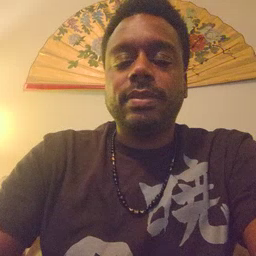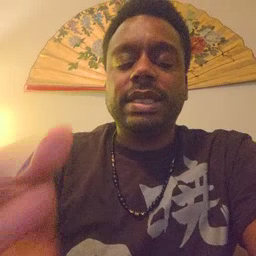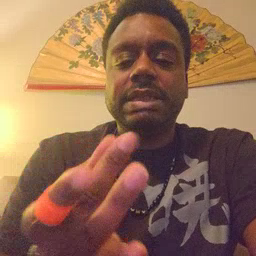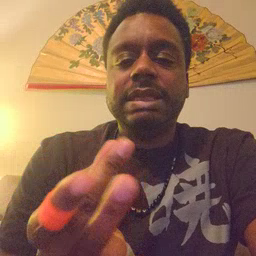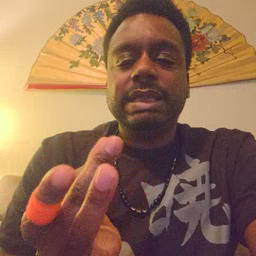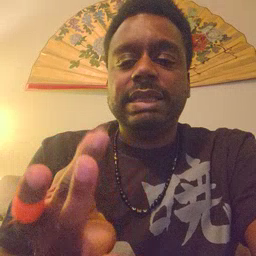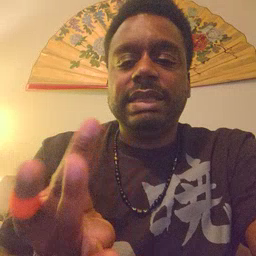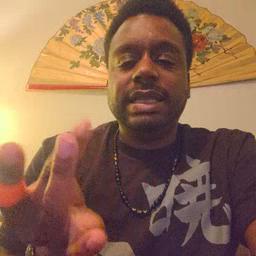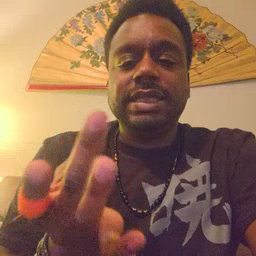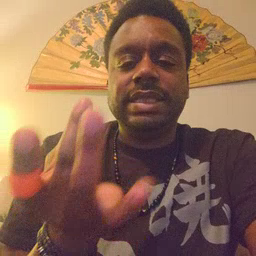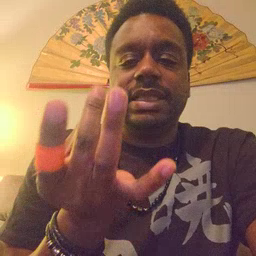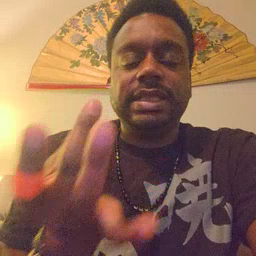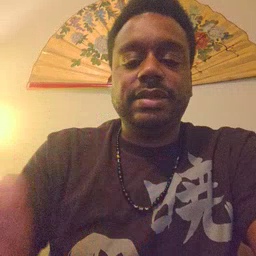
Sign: sticky